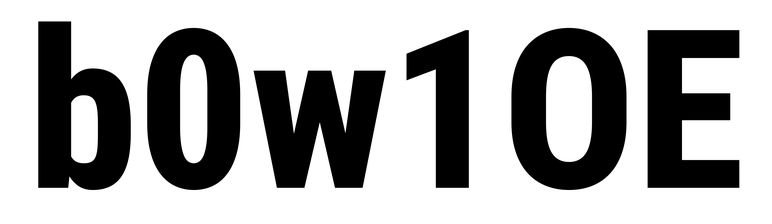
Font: Roboto_Condensed_ExtraBold